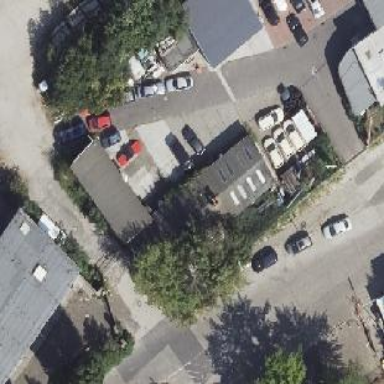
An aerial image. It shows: Commercial building.